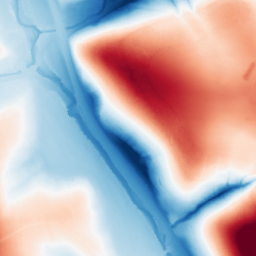
Category: classical
Decomposition family: gaussian
Decomposition parameters: sigma: 50
Upsampling method: regularized
Upsampling parameters: scale: 4
lambda_reg: 0.01
Upsampling scale: 4